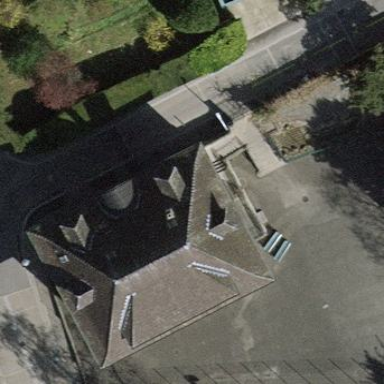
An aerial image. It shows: School building.